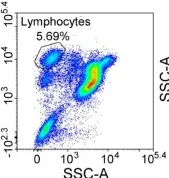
Characteristics of CD5 expression on normal lymphocytes in bone marrow at diagnosis and kinetics of CAR-T cells and inflammatory cytokines post CAR-T cells infusion. (A) Evaluation of CD5 antigen expression in normal lymphocytes of bone marrow before CAR-T cell treatment.
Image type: pathology (giemsa)